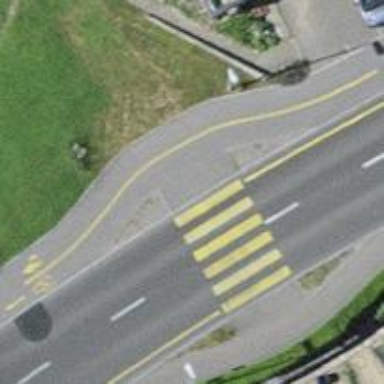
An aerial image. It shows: Kerb serving as barrier.